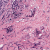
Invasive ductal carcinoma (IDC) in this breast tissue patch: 1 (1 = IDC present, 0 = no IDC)